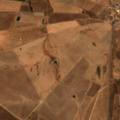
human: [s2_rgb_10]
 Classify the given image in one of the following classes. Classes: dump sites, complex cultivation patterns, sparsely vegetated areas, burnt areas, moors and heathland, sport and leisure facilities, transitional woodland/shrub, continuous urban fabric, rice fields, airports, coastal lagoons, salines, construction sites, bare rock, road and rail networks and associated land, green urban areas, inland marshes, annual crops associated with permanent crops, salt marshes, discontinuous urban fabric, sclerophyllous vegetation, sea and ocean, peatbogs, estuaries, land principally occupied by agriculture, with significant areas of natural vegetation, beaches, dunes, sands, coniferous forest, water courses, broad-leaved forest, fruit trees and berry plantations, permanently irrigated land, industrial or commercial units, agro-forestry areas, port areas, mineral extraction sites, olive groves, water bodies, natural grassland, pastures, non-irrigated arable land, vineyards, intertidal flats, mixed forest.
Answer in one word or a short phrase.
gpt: non-irrigated arable land, complex cultivation patterns, transitional woodland/shrub